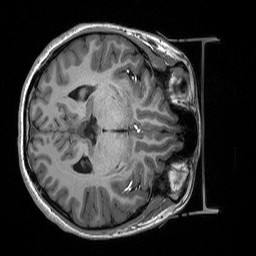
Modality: T1w
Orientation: axial
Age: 24
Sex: female
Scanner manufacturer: siemens
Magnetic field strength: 3 T
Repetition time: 2.53 s
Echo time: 0.00219 s